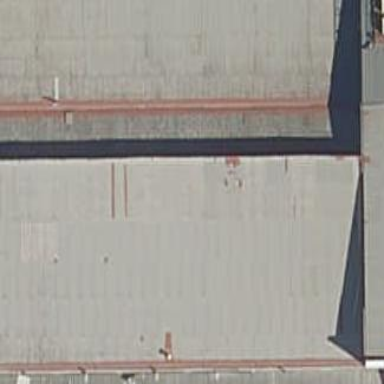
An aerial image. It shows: Industrial building.